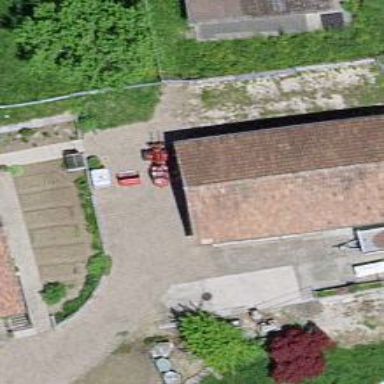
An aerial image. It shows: Shed building.